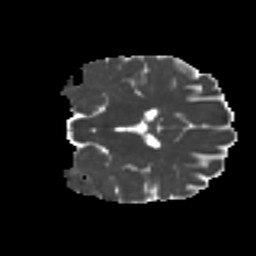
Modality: MD
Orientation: coronal
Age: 23
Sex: female
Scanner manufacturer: ge
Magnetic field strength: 3 T
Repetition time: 7.8 s
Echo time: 0.0606 s